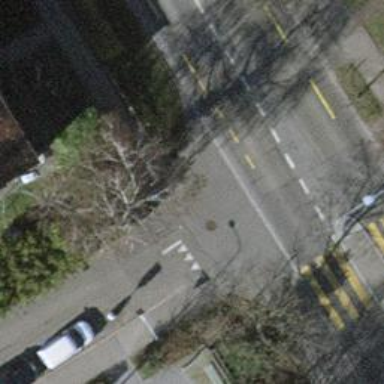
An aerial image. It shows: Unmarked crossing with traffic calming table.